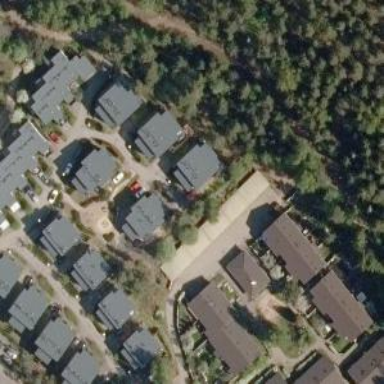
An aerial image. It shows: Group of garages.